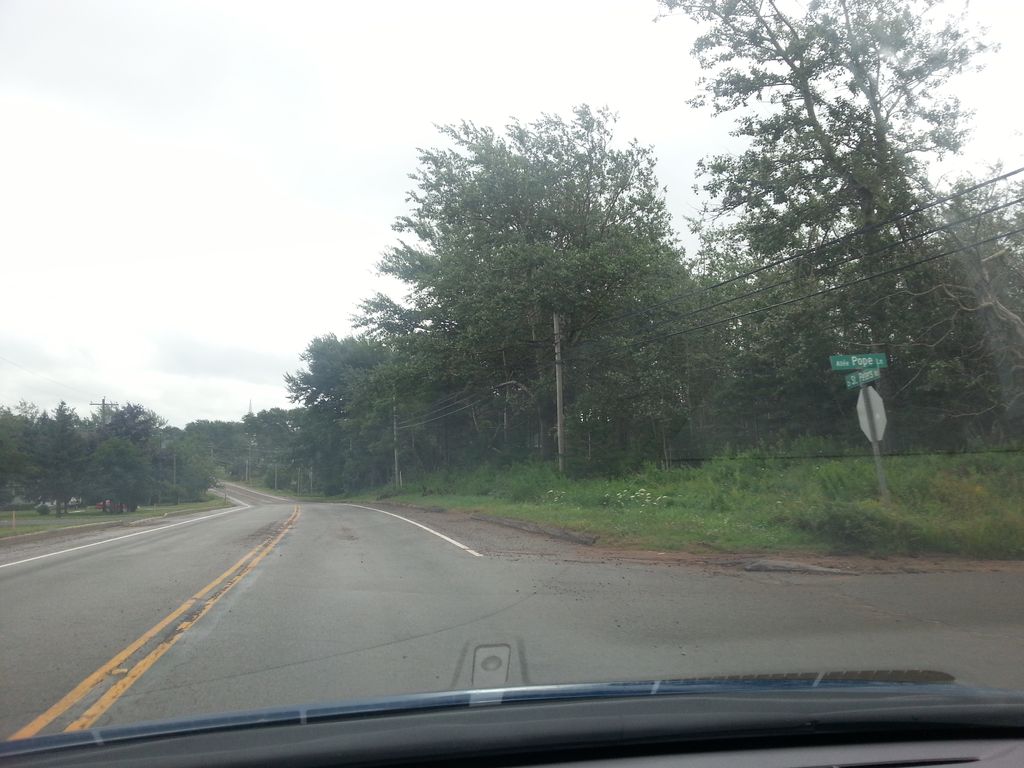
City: charlottetown